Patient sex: M
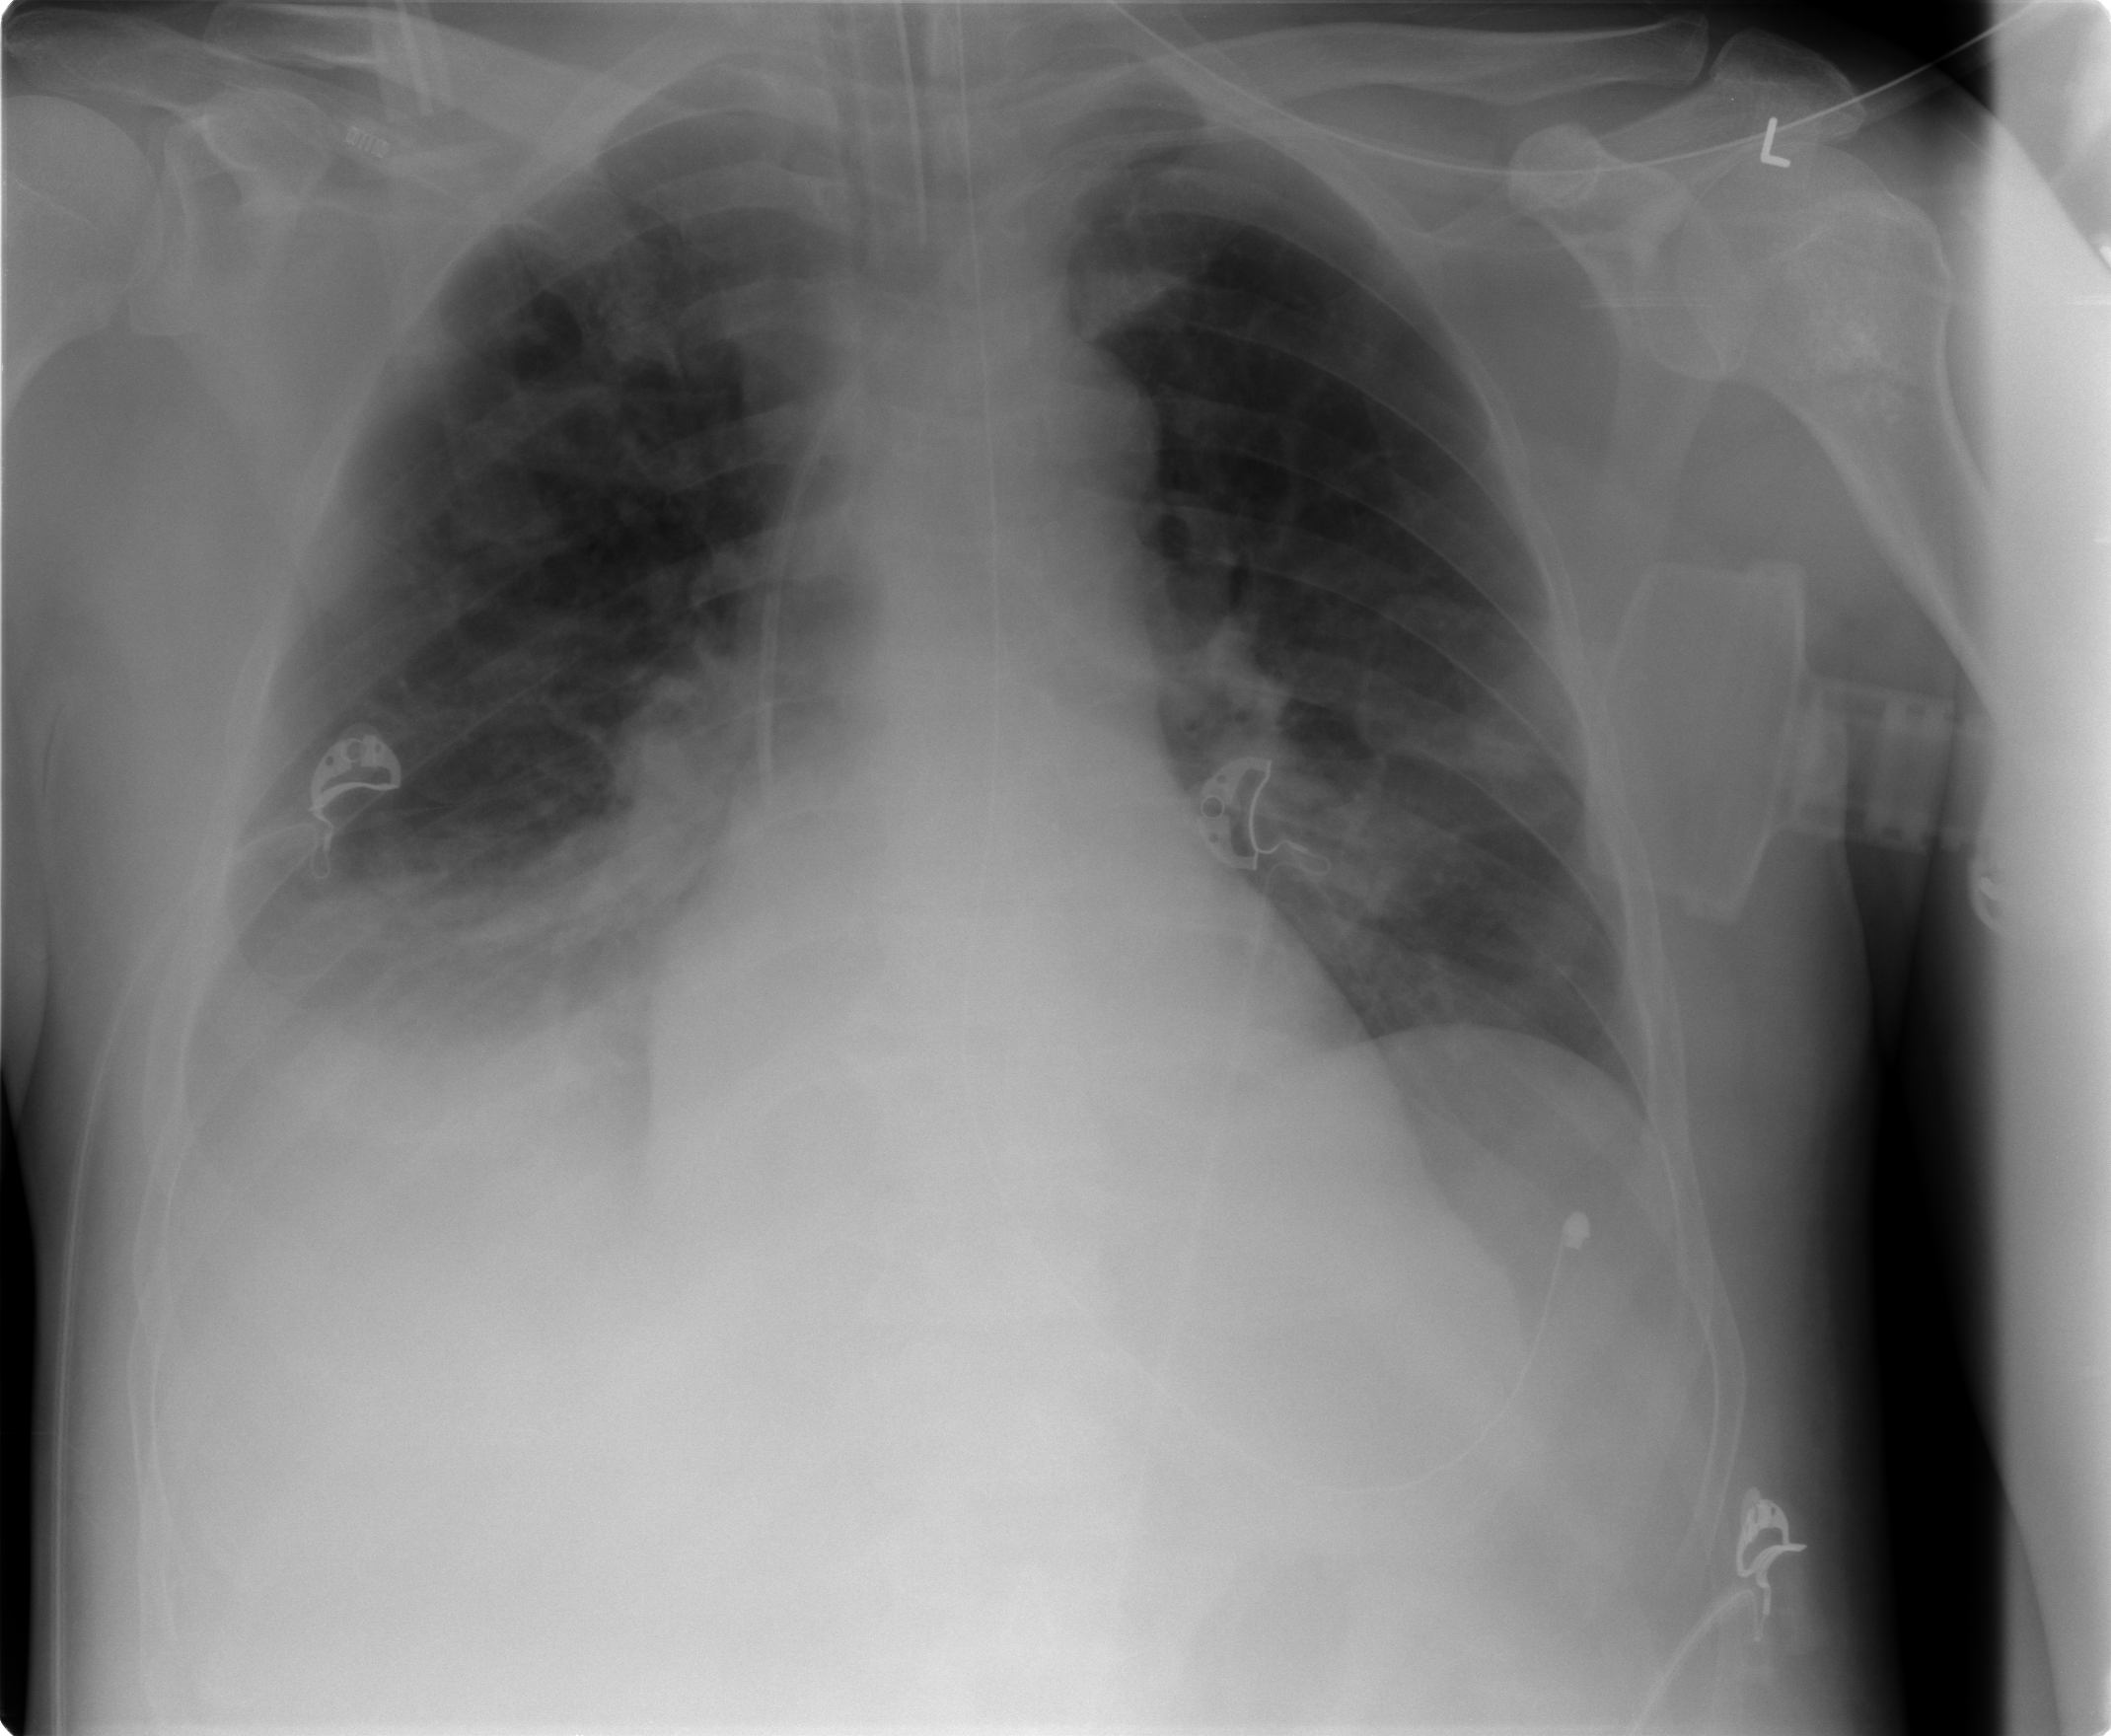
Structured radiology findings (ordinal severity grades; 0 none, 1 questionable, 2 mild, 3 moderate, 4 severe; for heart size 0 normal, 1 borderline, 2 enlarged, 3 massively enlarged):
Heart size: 0
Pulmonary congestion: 1
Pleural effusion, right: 2
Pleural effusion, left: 0
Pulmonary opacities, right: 2
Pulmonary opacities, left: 0
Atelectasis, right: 2
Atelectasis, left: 1